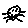
Label: cat